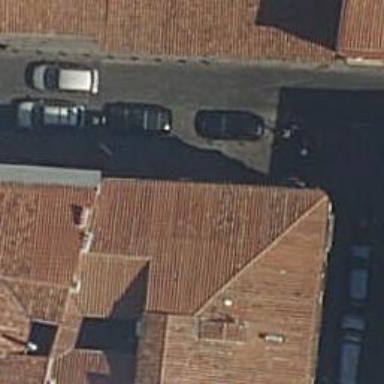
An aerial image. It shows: Bar.